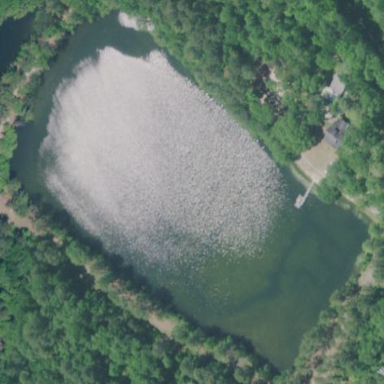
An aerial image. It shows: Pond surrounded by natural water.